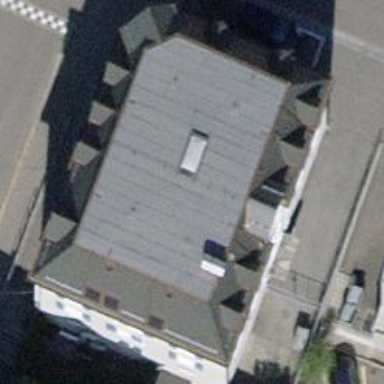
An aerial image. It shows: Bank building with grey mansard roof.